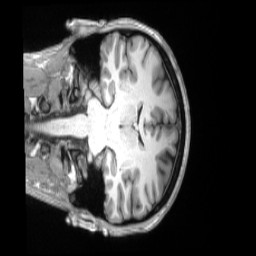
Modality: T1w
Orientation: coronal
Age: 34
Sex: female
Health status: ill
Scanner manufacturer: siemens
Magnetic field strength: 3 T
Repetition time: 2.2 s
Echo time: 0.00157 s